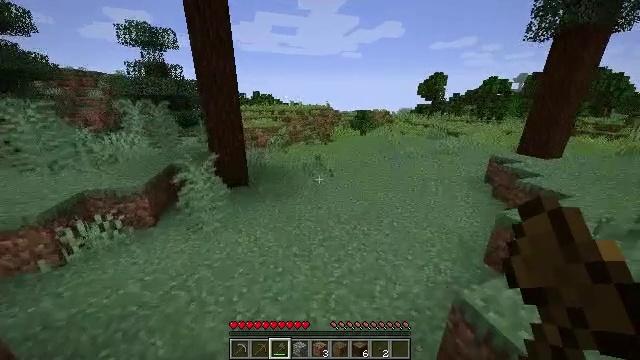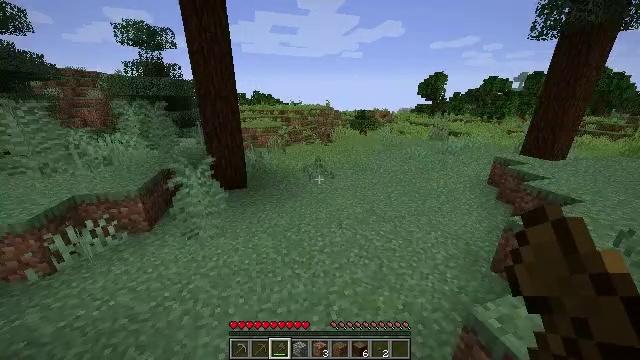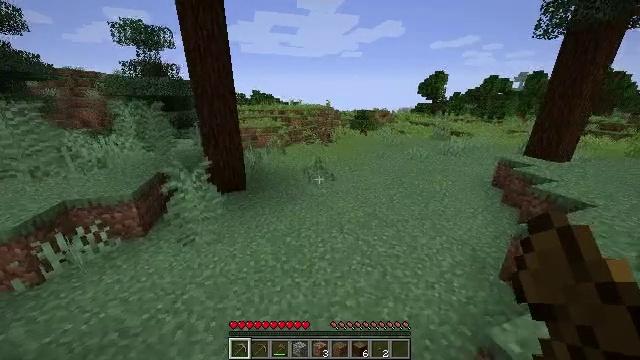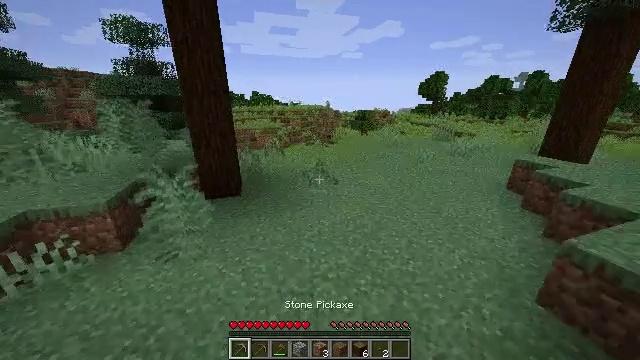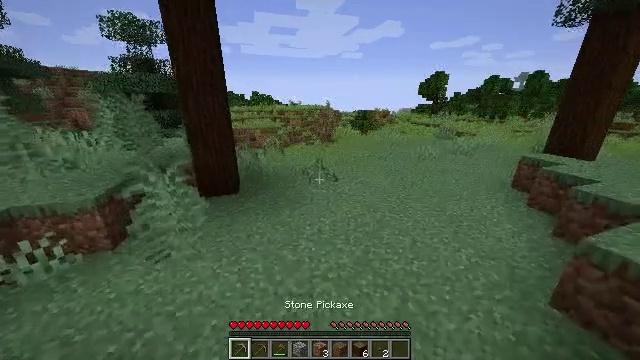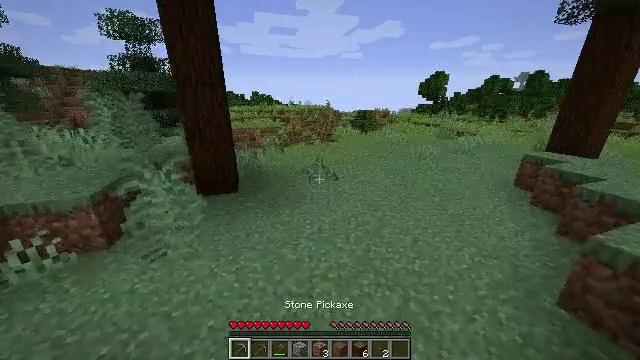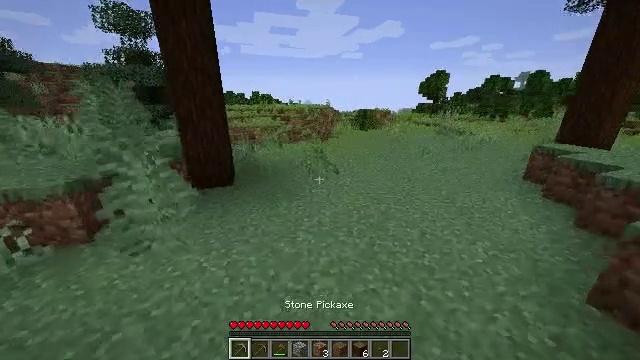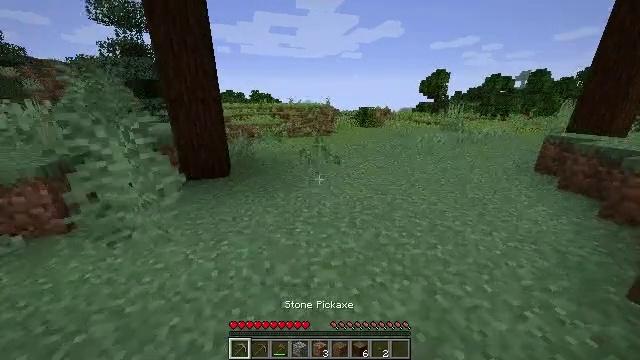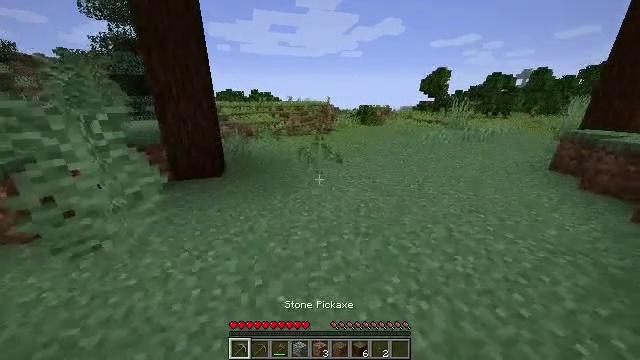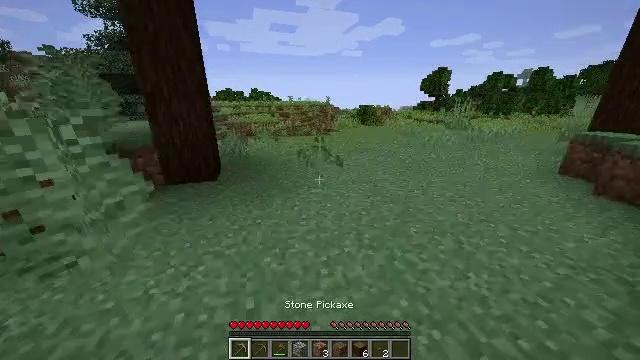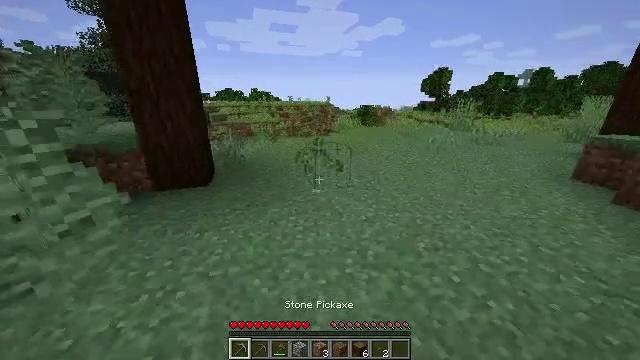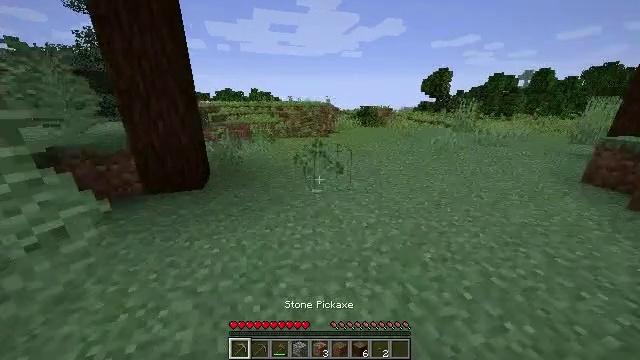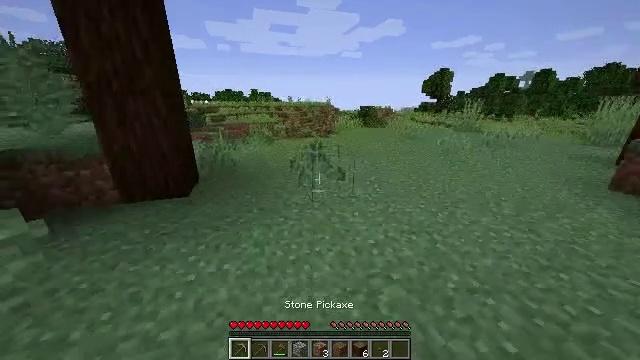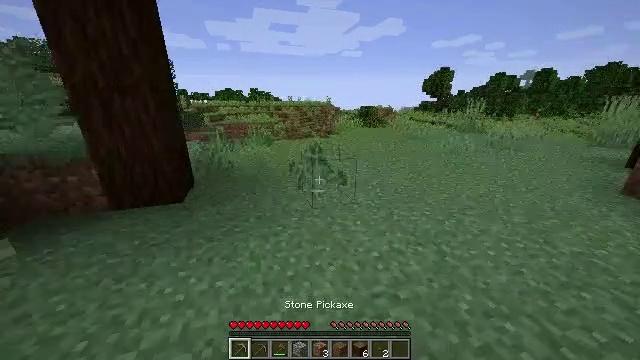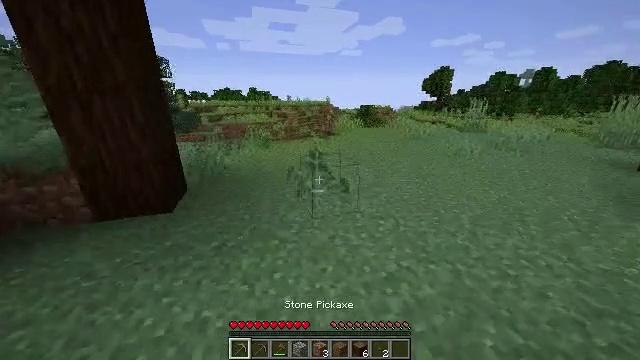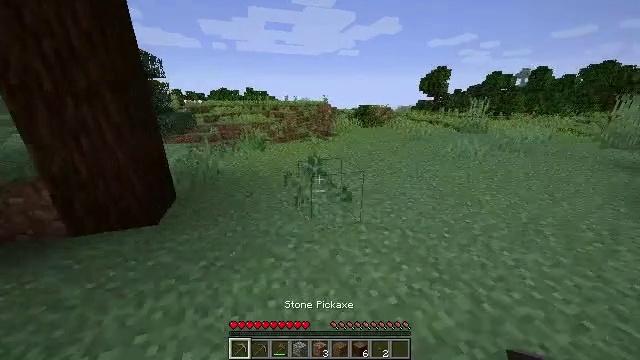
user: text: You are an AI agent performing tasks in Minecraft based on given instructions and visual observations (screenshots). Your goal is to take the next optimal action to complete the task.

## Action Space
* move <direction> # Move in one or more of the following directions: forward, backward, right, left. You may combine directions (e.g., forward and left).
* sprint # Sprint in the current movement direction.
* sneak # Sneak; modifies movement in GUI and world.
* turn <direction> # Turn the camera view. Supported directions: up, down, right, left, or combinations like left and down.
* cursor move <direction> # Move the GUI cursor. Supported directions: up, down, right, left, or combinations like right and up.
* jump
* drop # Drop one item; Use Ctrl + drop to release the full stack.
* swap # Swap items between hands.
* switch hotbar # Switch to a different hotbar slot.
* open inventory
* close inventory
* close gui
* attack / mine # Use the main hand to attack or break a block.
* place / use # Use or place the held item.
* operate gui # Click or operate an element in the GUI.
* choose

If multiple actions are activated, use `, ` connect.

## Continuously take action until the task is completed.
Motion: motion action
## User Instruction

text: Remove the tall grass to clear the area.
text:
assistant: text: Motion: move forward
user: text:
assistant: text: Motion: move forward, switch to hotbar 1
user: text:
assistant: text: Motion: move forward, switch to hotbar 1
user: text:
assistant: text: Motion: move forward, switch to hotbar 1
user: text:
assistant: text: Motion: move forward
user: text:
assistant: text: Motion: move forward
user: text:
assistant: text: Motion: move forward
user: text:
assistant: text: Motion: move forward
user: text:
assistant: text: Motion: move forward
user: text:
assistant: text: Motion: move forward
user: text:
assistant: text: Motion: move forward
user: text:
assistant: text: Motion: move forward
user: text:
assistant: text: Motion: move forward
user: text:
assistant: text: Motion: move forward
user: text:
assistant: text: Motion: move forward
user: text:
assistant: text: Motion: move forward
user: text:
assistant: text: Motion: move forward
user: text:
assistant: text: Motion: move forward
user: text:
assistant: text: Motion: move forward
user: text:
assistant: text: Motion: move forward
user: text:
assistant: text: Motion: move forward
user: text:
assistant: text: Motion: move forward
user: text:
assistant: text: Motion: move forward
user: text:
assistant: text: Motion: move forward
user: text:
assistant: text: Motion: move forward
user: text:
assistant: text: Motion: move forward
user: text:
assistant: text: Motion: move forward
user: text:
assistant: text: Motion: move forward
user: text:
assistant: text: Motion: move forward
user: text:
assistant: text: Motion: move forward